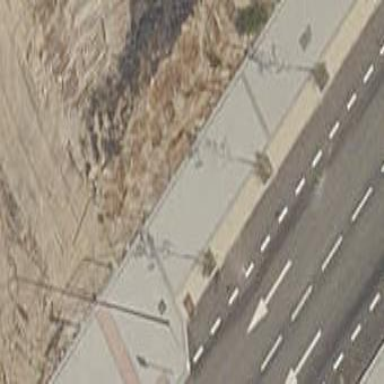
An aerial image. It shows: Part of building.